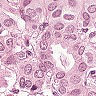
Metastatic tissue present: yes